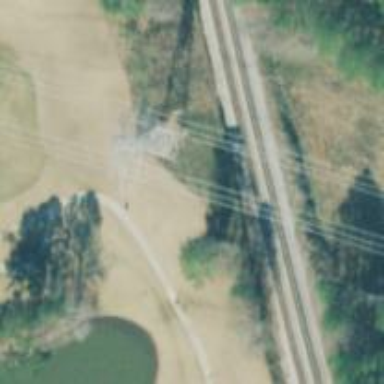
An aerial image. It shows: Lattice structure tower used for power distribution.